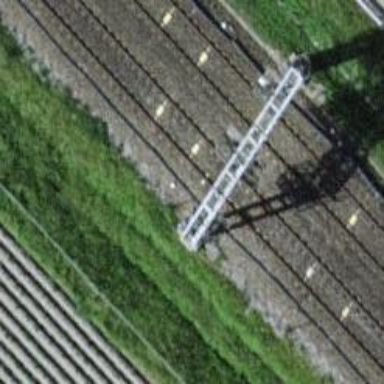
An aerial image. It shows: Railway signal.